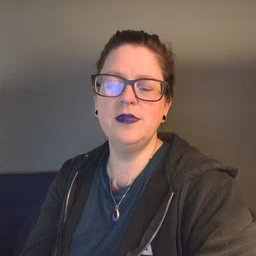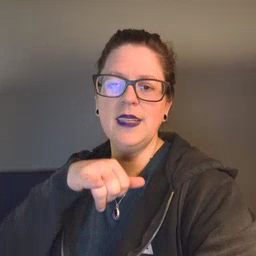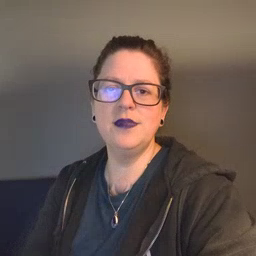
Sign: that